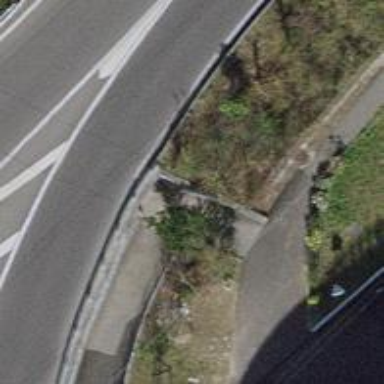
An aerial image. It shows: Set of steps on the road.